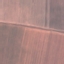
Land use / land cover class: AnnualCrop